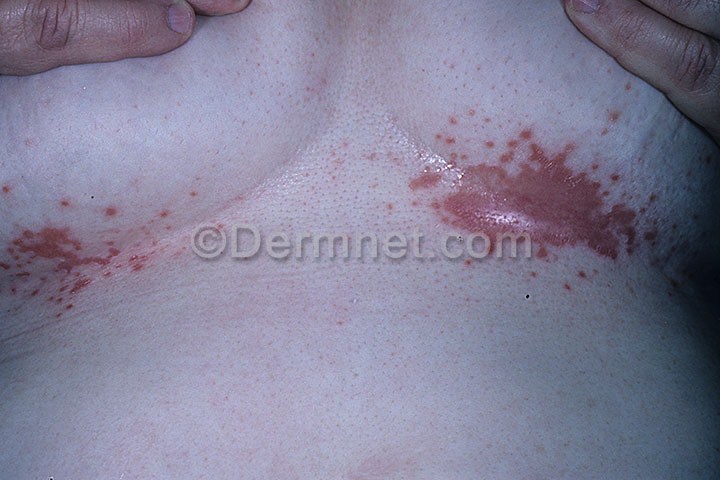
Disease: Tinea Ringworm Candidiasis and other Fungal Infections